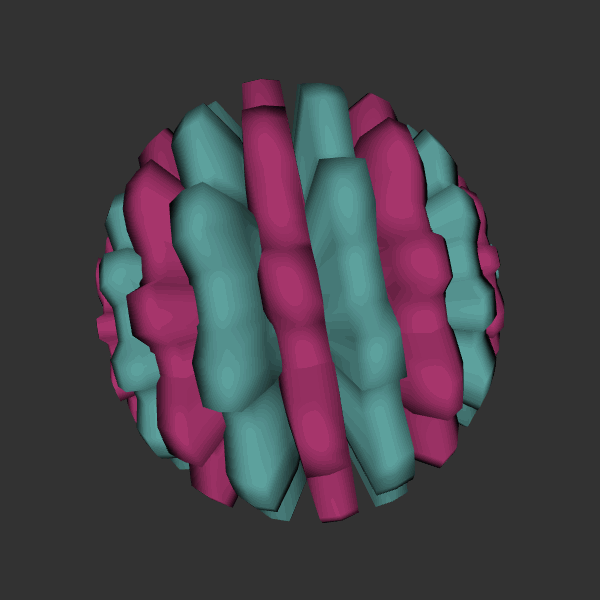
Background: dark